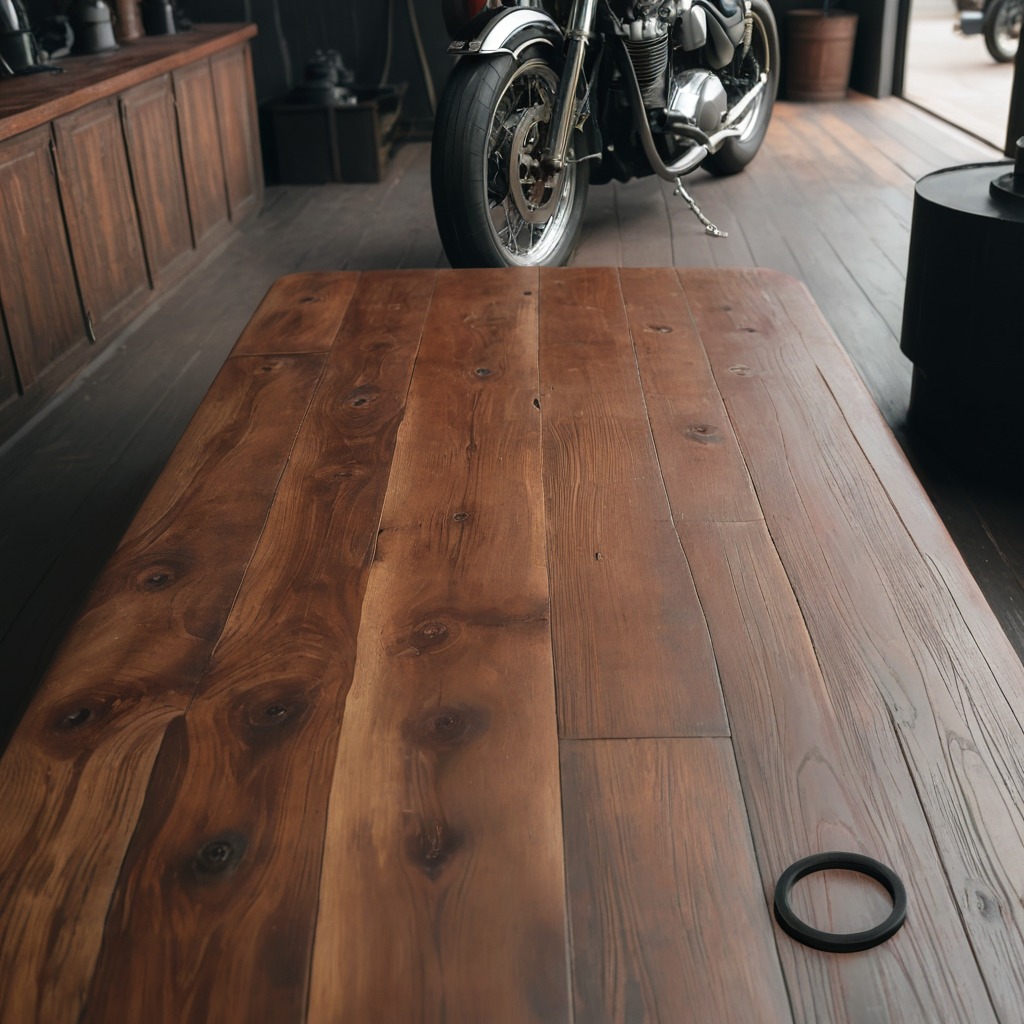
A rubber O-ring is lying on the wooden table in the garage.